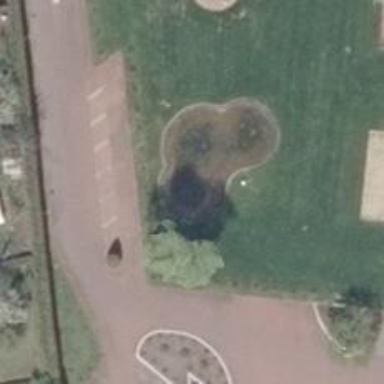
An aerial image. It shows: Beautiful fountain.